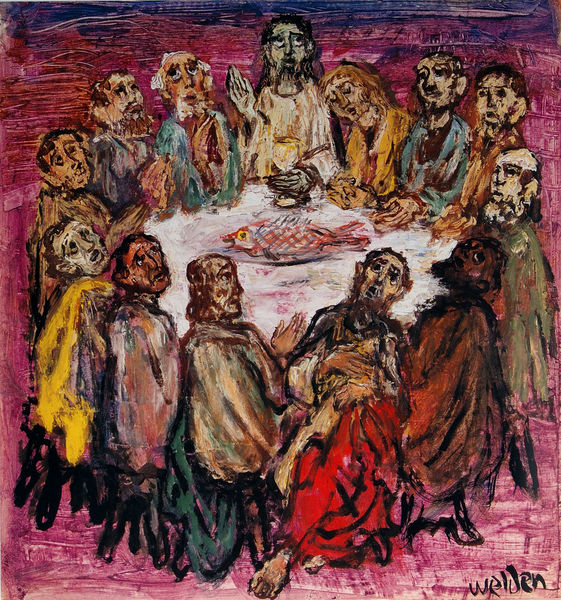
Titel: Abendmahl
Künstler: Leo von Welden
Institution: (Privatbesitz)
Schlagwörter: blau, hand, gelb, braun, bunt, tisch, weiss, rot, johannes, signatur, rosa, rund, modern, violett, wein, weiden, beten, mahl, fisch, jesus, abendmahl, jünger, michelangelo, apostel, passach, rotkelch, welden, werden